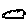
Label: cloud